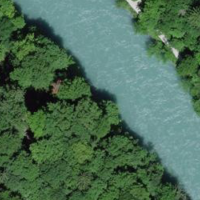
EUNIS habitat code: 15
Species observed at this site:
Prunus padus